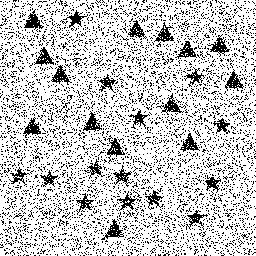
Squares: 0
Triangles: 14
Stars: 14
Total shapes: 28